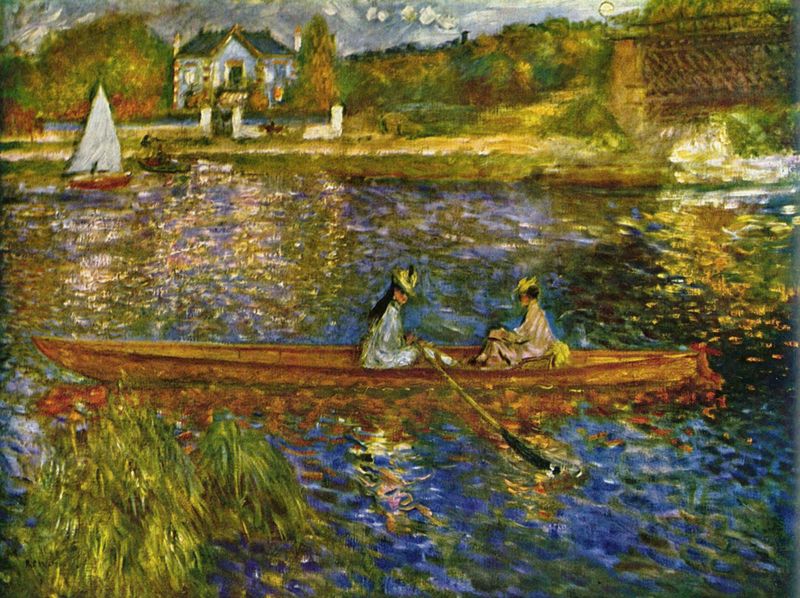
Titel: Seine bei Asnière
Künstler: Pierre Auguste Renoir
Standort: London
Institution: National Gallery
Schlagwörter: baum, blau, gemälde, himmel, mann, wasser, weiß, wolken, bäume, fluss, frauen, gelb, grün, impressionismus, landschaft, menschen, mädchen, see, sitzen, teich, ufer, braun, damen, fenster, frankreich, frau, hintergrund, holz, hut, hüte, licht, renoir, tür, dach, dame, gebäude, gras, haus, hund, park, rot, tiere, weg, wiese, wolke, zaun, beige, malerei, mensch, öl, hügel, natur, schilf, spiegelung, weide, brücke, büsche, pastos, sonne, sitzend, paar, pflanzen, rosa, wald, boot, boote, kahn, paddel, pferd, reiter, ruder, schuppen, garten, küste, schiff, schiffe, segel, segelboot, sommer, strand, wellen, divisionismus, zwei, spiegelbild, pointilismus, giebel, mauer, türe, ausflug, van gogh, romantik, wehr, ölgemälde, steg, zwei frauen, strohhut, holzboot, impressionistisch, monet, ruderboot, rudern, tor, segelboote, punkte, pärchen, algen, flusslandschaft, tupfen, pinselstrich, villa, romantisch, seerosen, claude monet, seurat, freilicht, fau, hausfassade, weiiß, klied, faruen, langhaarig, spiegelung im wasser, bootsprtie, hüete